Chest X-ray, PA view. Patient: 72 years old, sex M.
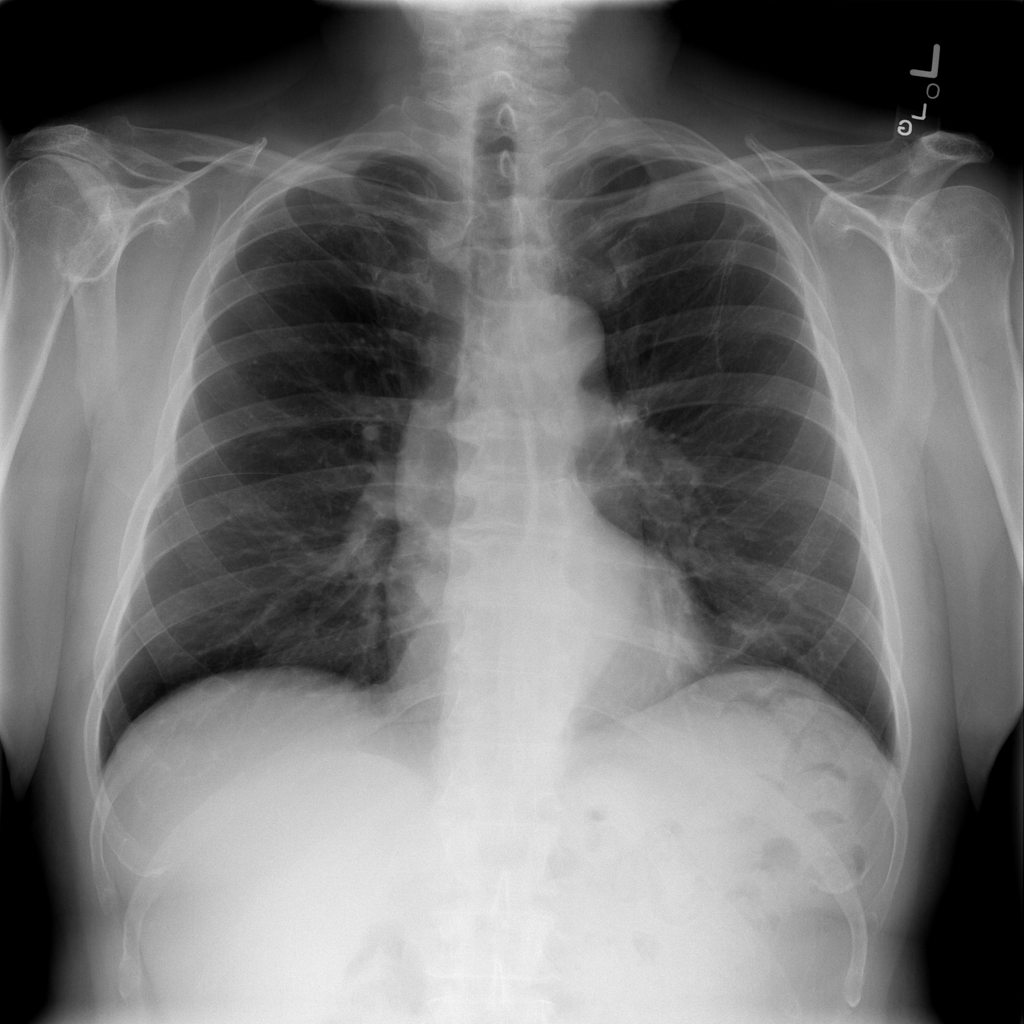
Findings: No Finding